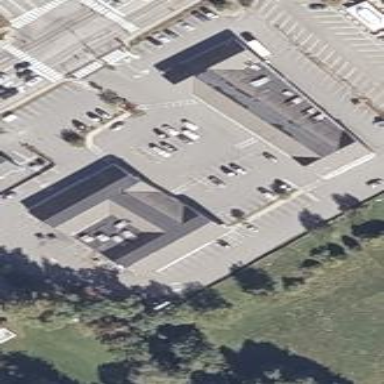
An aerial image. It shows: Retail building.